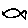
Label: fish